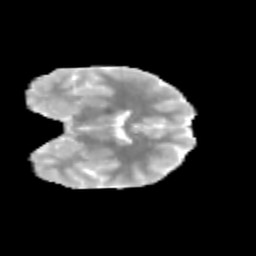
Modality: MD
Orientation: coronal
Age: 9
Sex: female
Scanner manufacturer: siemens
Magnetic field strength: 3 T
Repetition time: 3.8 s
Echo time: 0.07 s